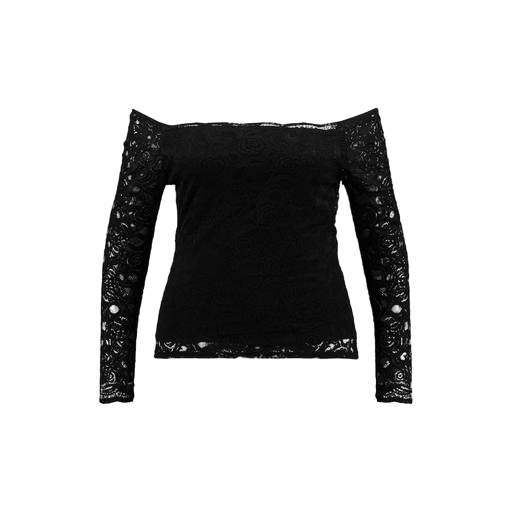
black olivier lace cold shoulder top, black curve top bardot, black long sleeve eyelash lace top, white background